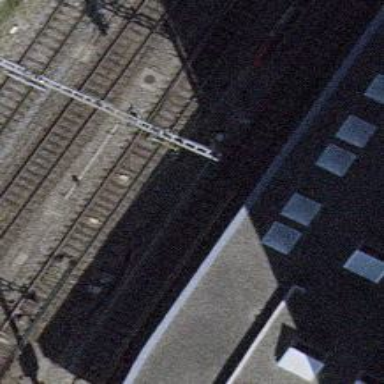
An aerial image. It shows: Railway signal.